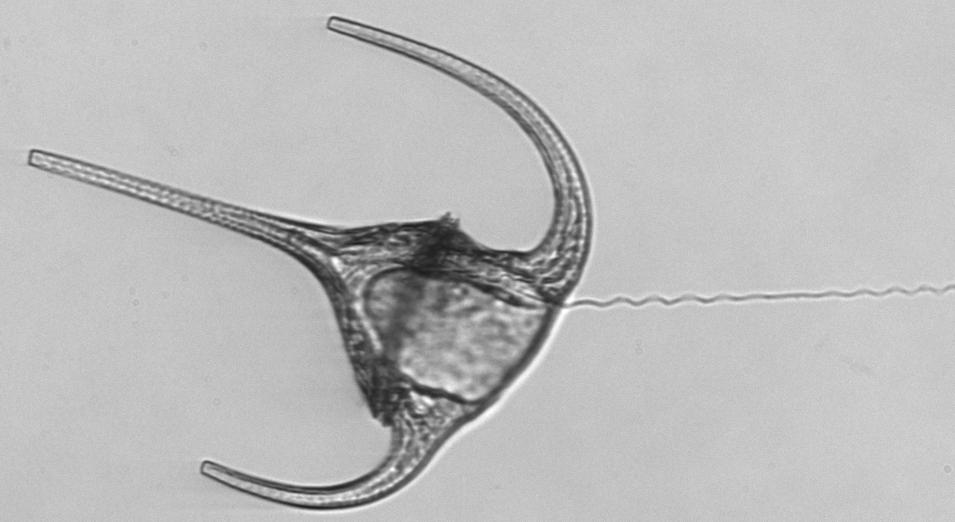
Label: Tripos